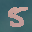
Label: 5